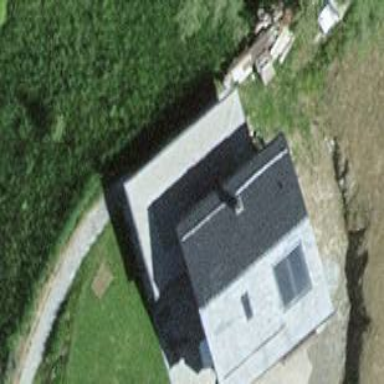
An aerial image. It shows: Simple and straightforward house.